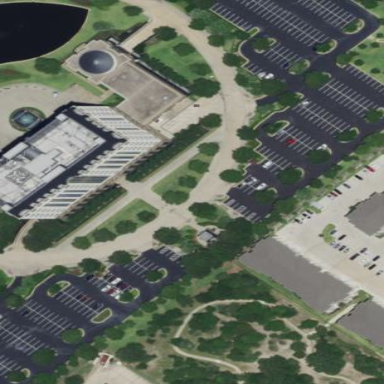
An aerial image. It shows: Bank building.